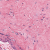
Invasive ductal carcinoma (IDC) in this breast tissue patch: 0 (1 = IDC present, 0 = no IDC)